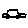
Label: car